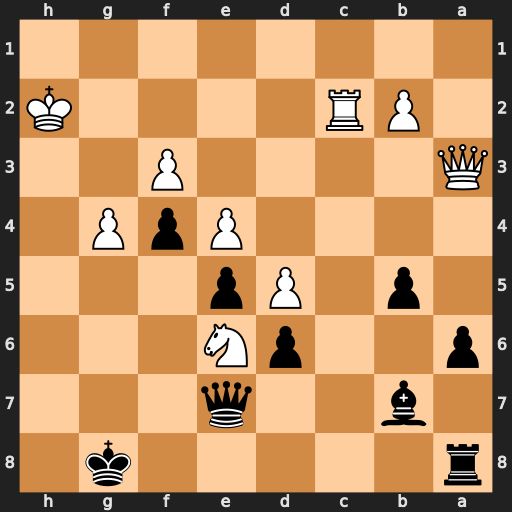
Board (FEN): r5k1/1b2q3/p2pN3/1p1Pp3/4PpP1/Q4P2/1PR4K/8
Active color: b
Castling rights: -
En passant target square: -
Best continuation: Bxd5 Nc7 Rc8